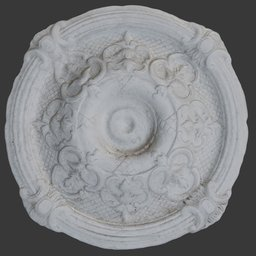
Label: decoration